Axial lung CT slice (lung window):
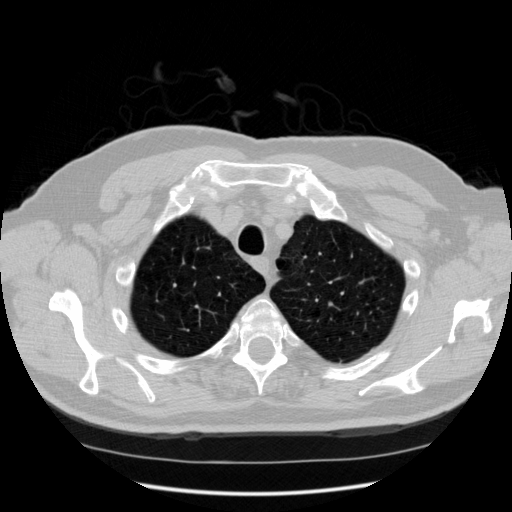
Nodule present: no